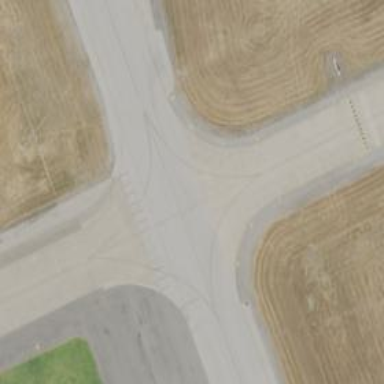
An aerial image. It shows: View of taxiway at the airport.